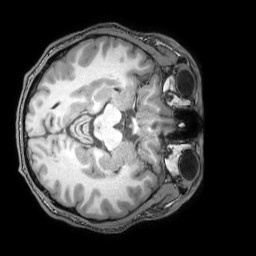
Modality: T1w
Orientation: axial
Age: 23
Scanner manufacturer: philips
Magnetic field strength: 3 T
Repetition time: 0.007 s
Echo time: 0.003501 s